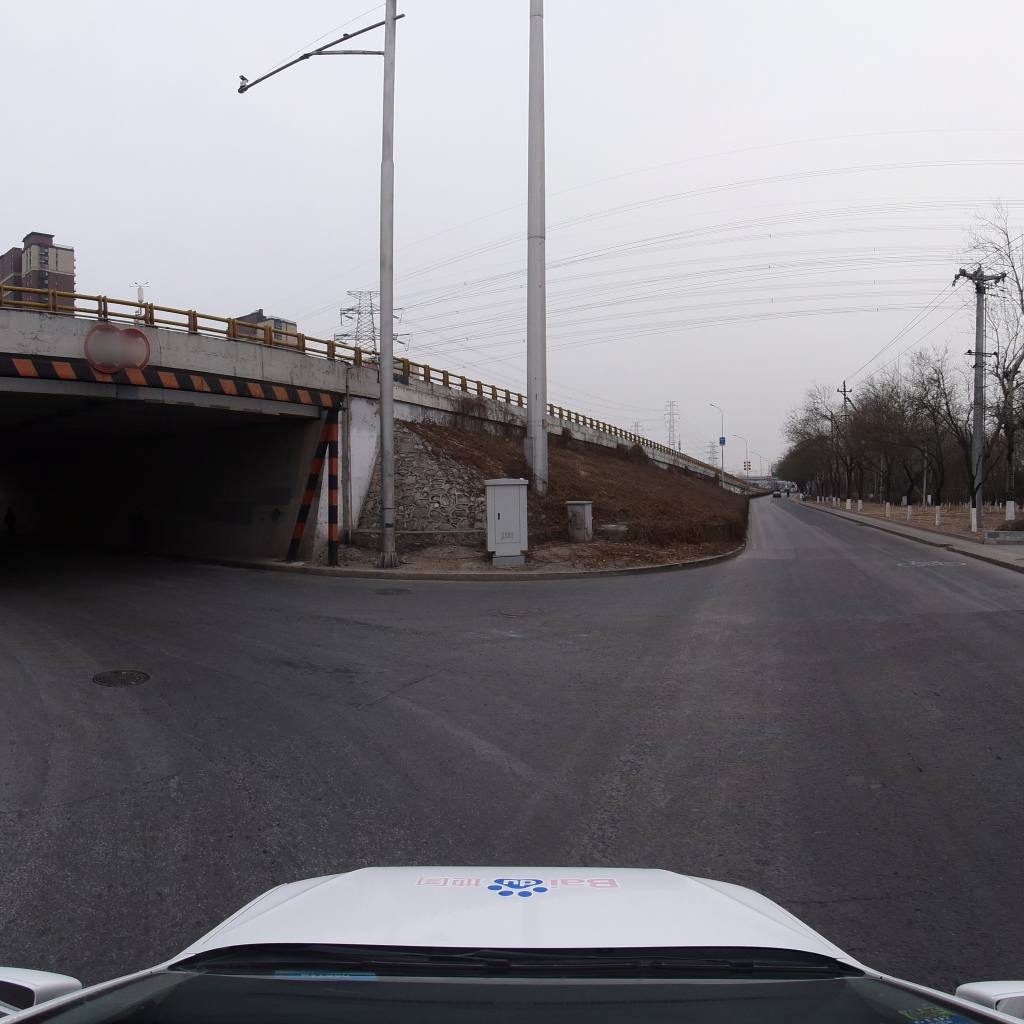
Region: Fengtai
Road damage annotations: longitudinal crack, manhole cover, longitudinal crack, manhole cover, transverse crack, manhole cover